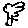
Label: tree